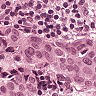
Metastatic tissue present: yes